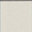
Piece: xx